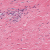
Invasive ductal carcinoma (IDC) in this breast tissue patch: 0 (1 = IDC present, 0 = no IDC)